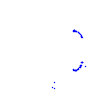
Particle: proton